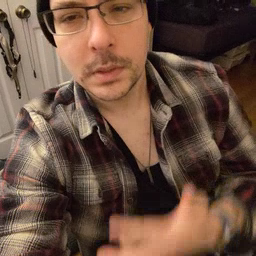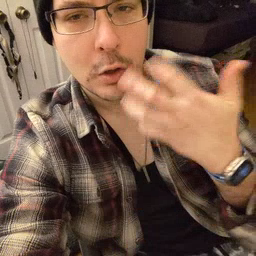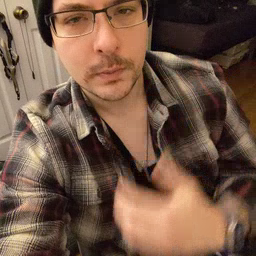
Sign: tiger